Question: I have this code...
'''
echo ---- Beginning downloads ----
rem for every plugin with var %%s being the number of the plugin
for /l %%s in (1,1,!plugin_counter!) do (
echo.
set /a dl=1
rem If it's a zip file
if defined zip_plugin_name[%%s] (
set zip_plugin_name_=!zip_plugin_name[%%s]!
set plugin_name_=!zip_plugin_name_!.zip
rem Otherwise, if it isn't a zip file, we can assume it's a jar because, for now, only .zip's and .jar's are downloaded.
) else (
set plugin_name_=!plugin_name[%%s]!.jar
)
set plugin_URL_index_=!plugin_URL_index[%%s]!
set plugin_full_name=!plugin_URL_index_! / !plugin_name_!
if defined plugin_disabled_reason[%%s] (
echo Not downloading !plugin_full_name!. Reason:
echo !plugin_disabled_reason[%%s]!
echo Not downloading !plugin_full_name!. Reason:>> %LOGFILE_NAME%
echo !plugin_disabled_reason[%%s]!>> %LOGFILE_NAME%
set /a dl=0
)
if /i !dl!==1 (
echo Downloading !plugin_full_name! ...
)
rem Try downloading 3 times.
for /l %%t in (1,1,3) do (
if /i !dl!==1 (
if defined alt_url[%%s] (
dl.vbs "!alt_url[%%s]!" "%OUTPUT_DIR%\!plugin_name_!"
) else (
dl.vbs "https://api.bukget.org/3/plugins/bukkit/!plugin_URL_index_!/%type%/download" "%OUTPUT_DIR%\!plugin_name_!"
)
if exist "%OUTPUT_DIR%\!plugin_name_!" (
set /a dl=0
) else (
rem It doesn't technically retry the third time it would say this.
if not %%t==3 (
echo Error downloading !plugin_full_name!; retrying...
echo Error downloading !plugin_full_name!; retrying...>> %LOGFILE_NAME%
)
)
rem If it's a zip
if defined zip_plugin_name[%%s] (
rem Try unzipping 3 times
for /l %%k in (1,1,3) do (
if not exist %OUTPUT_DIR%\!plugin_name[%%s]! (
echo Unzipping...
echo !plugin_full_name! was zipped; unzipping...>> %LOGFILE_NAME%
md %zip_temp_dir%
rem Unzip the plugin to a temporary directory
Call :UnZipFile "%cd%\%zip_temp_dir%" "%cd%\%OUTPUT_DIR%\!zip_plugin_name_!"
:UnZipFile <ExtractTo> <newzipfile>
>%zip_vbs_name% echo Set fso = CreateObject("Scripting.FileSystemObject")
>>%zip_vbs_name% echo If NOT fso.FolderExists(%1) Then
>>%zip_vbs_name% echo fso.CreateFolder(%1)
>>%zip_vbs_name% echo End If
>>%zip_vbs_name% echo set objShell = CreateObject("Shell.Application")
>>%zip_vbs_name% echo set FilesInZip=objShell.NameSpace(%2).items
>>%zip_vbs_name% echo objShell.NameSpace(%1).CopyHere(FilesInZip)
>>%zip_vbs_name% echo Set fso = Nothing
>>%zip_vbs_name% echo Set objShell = Nothing
cscript //nologo %zip_vbs_name%
del /f /q %zip_vbs_name%
move "%zip_temp_dir%\!zip_plugin_name_!" "%OUTPUT_DIR%"
rem Delete the temporary folder
rd /s /q %zip_temp_dir%
)
)
echo Unzipped.
echo Unzipped successfully.>> %OUTPUT_DIR%
)
rem Delete the old plugin zip file
del /f /q %OUTPUT_DIR%\!plugin_name_!
)
)
if not exist "%OUTPUT_DIR%\!plugin_name_!" (
if /i !dl!==1 (
echo Couldn't download !plugin_full_name!.
echo Couldn't download !plugin_full_name!.>>%LOGFILE_NAME%
)
) else (
echo Successfully downloaded !plugin_full_name!.>>%LOGFILE_NAME%
echo Finished; successful download.
)
echo.>>%LOGFILE_NAME%
)
'''
...which, frankly, was ripped out of my program and is out of context.
This is beacuse I feel that this is a syntax error and doesn't need context --
A couple of notes:
- 'setlocal EnableDelayedExpansion'-

Any help is appreciated.
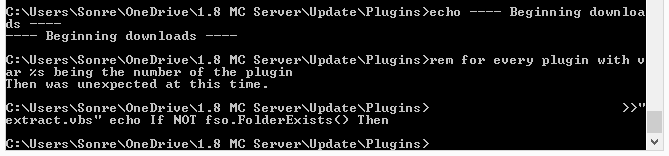
Answer: <URL>' closing parentheses if should be used literally in 'echo' command.
Proof (from command prompt):
'''
==>(echo x)
x
==>(echo x(y))
) was unexpected at this time.
==>(echo x(y^))
x(y)
'''
Another escaping approach (note that 'cmd /V:ON' enables delayed expansion for command line):
'''
==>cmd /V:ON
Microsoft Windows [Version 6.3.9600]
(c) 2013 Microsoft Corporation. All rights reserved.
==>set "line=x(y)"
==>(echo !line!)
x(y)
'''
Next '.bat' code snippet shows some escaping practice for batch scripting. Maybe not exhaustive, maybe not all necessary:
'''
@ECHO %% - Percentage Sign: are used to mark three of the four variable types
@ECHO ^^ - Caret: general escape character in batch ^(and in CLI as well^)
@setlocal disabledelayedexpansion
@ECHO ^! - Exclamation Mark ^(disabledelayedexpansion^) ^!var^!
@endlocal
@setlocal enabledelayedexpansion
@ECHO ^^! - Exclamation Mark ^(enabledelayedexpansion^) ^^!var^^! ^(double the caret^)
@endlocal
@ECHO ^& - Single Ampersand: used as a command separator
@ECHO ^&^& - Double Ampersand: conditional command separator ^(if %%errorlevel%% EQU 0^)
@ECHO ^|^| - Double Pipe: conditional command separator ^(if %%errorlevel%% GTR 0^)
@ECHO ^(^) - Parentheses: used to make "code blocks" of grouped commands
@ECHO ^| - Single Pipe: redirects the std. output of one command
@ECHO into the std. input of another
@ECHO ^> - Single Greater Than: redirects output to either a file or file like device
@ECHO ^>^> - Double Greater than: output will be added to the very end of the file
@ECHO ^< - Less Than: redirect the contents of a file to the std.input of a command
@echo ^" - Double Quote: surrounding a string in double quotes escapes
@echo all of the characters contained within it
@echo ^ - Space character: if a^^ b==a^^ b @echo match ^(use one caret only^)
@echo ^@ - At Symbol: be less verbose; e.g. @x.bat should be launched
@echo by ^^@x.bat ^(use one caret only^)
@echo ^~ - Tilde: Parameter Expansion as in Call subroutines, FOR loops etc.
@echo ^:^: - Double Colon: alternative to "rem" for comments outside of code blocks
@echo ^* - Asterisk: wildcard matches any number or any characters
@echo ^? - Question Mark: matches any single character
@echo ^. - Single dot: represents the current directory
@echo ^.^. - Double dot: represents the parent directory of the current directory
@echo ^\ - Backslash: represent the root directory of a drive dir ^@echo ^NUL ^(File like device^): ^NUL is like a bottomless pit
@echo ^CON ^(File like device^): ^CON represents the console
'''